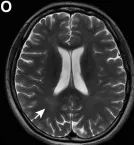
Magnetic Resonance Imaging Findings. N) After 6 months of teriflunomide use, MRI demonstrated that the lesions were reduced, especially in the spinal cord; (O, P) After 1 year of teriflunomide use, MRI demonstrated that the patient's lesions were reduced. The arrowhead showing lesions in MRI. MRI, Magnetic resonance imaging.
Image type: radiology (mri)